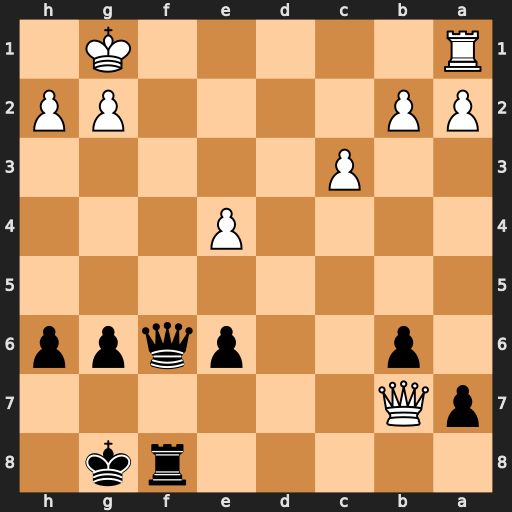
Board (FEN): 5rk1/pQ6/1p2pqpp/8/4P3/2P5/PP4PP/R5K1
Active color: b
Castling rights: -
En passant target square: -
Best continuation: Qf2+ Kh1 Qf1+ Rxf1 Rxf1#